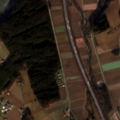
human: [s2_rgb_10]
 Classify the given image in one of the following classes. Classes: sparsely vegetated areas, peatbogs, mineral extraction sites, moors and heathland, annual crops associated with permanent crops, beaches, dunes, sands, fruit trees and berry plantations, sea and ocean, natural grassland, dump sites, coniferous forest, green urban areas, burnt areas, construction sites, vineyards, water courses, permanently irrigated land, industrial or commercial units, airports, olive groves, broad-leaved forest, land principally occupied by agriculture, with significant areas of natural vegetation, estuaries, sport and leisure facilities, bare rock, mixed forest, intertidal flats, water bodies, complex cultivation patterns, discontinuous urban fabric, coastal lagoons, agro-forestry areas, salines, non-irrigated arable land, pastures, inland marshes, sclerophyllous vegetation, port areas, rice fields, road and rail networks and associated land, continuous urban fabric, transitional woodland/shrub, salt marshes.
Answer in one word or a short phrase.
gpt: discontinuous urban fabric, non-irrigated arable land, mixed forest